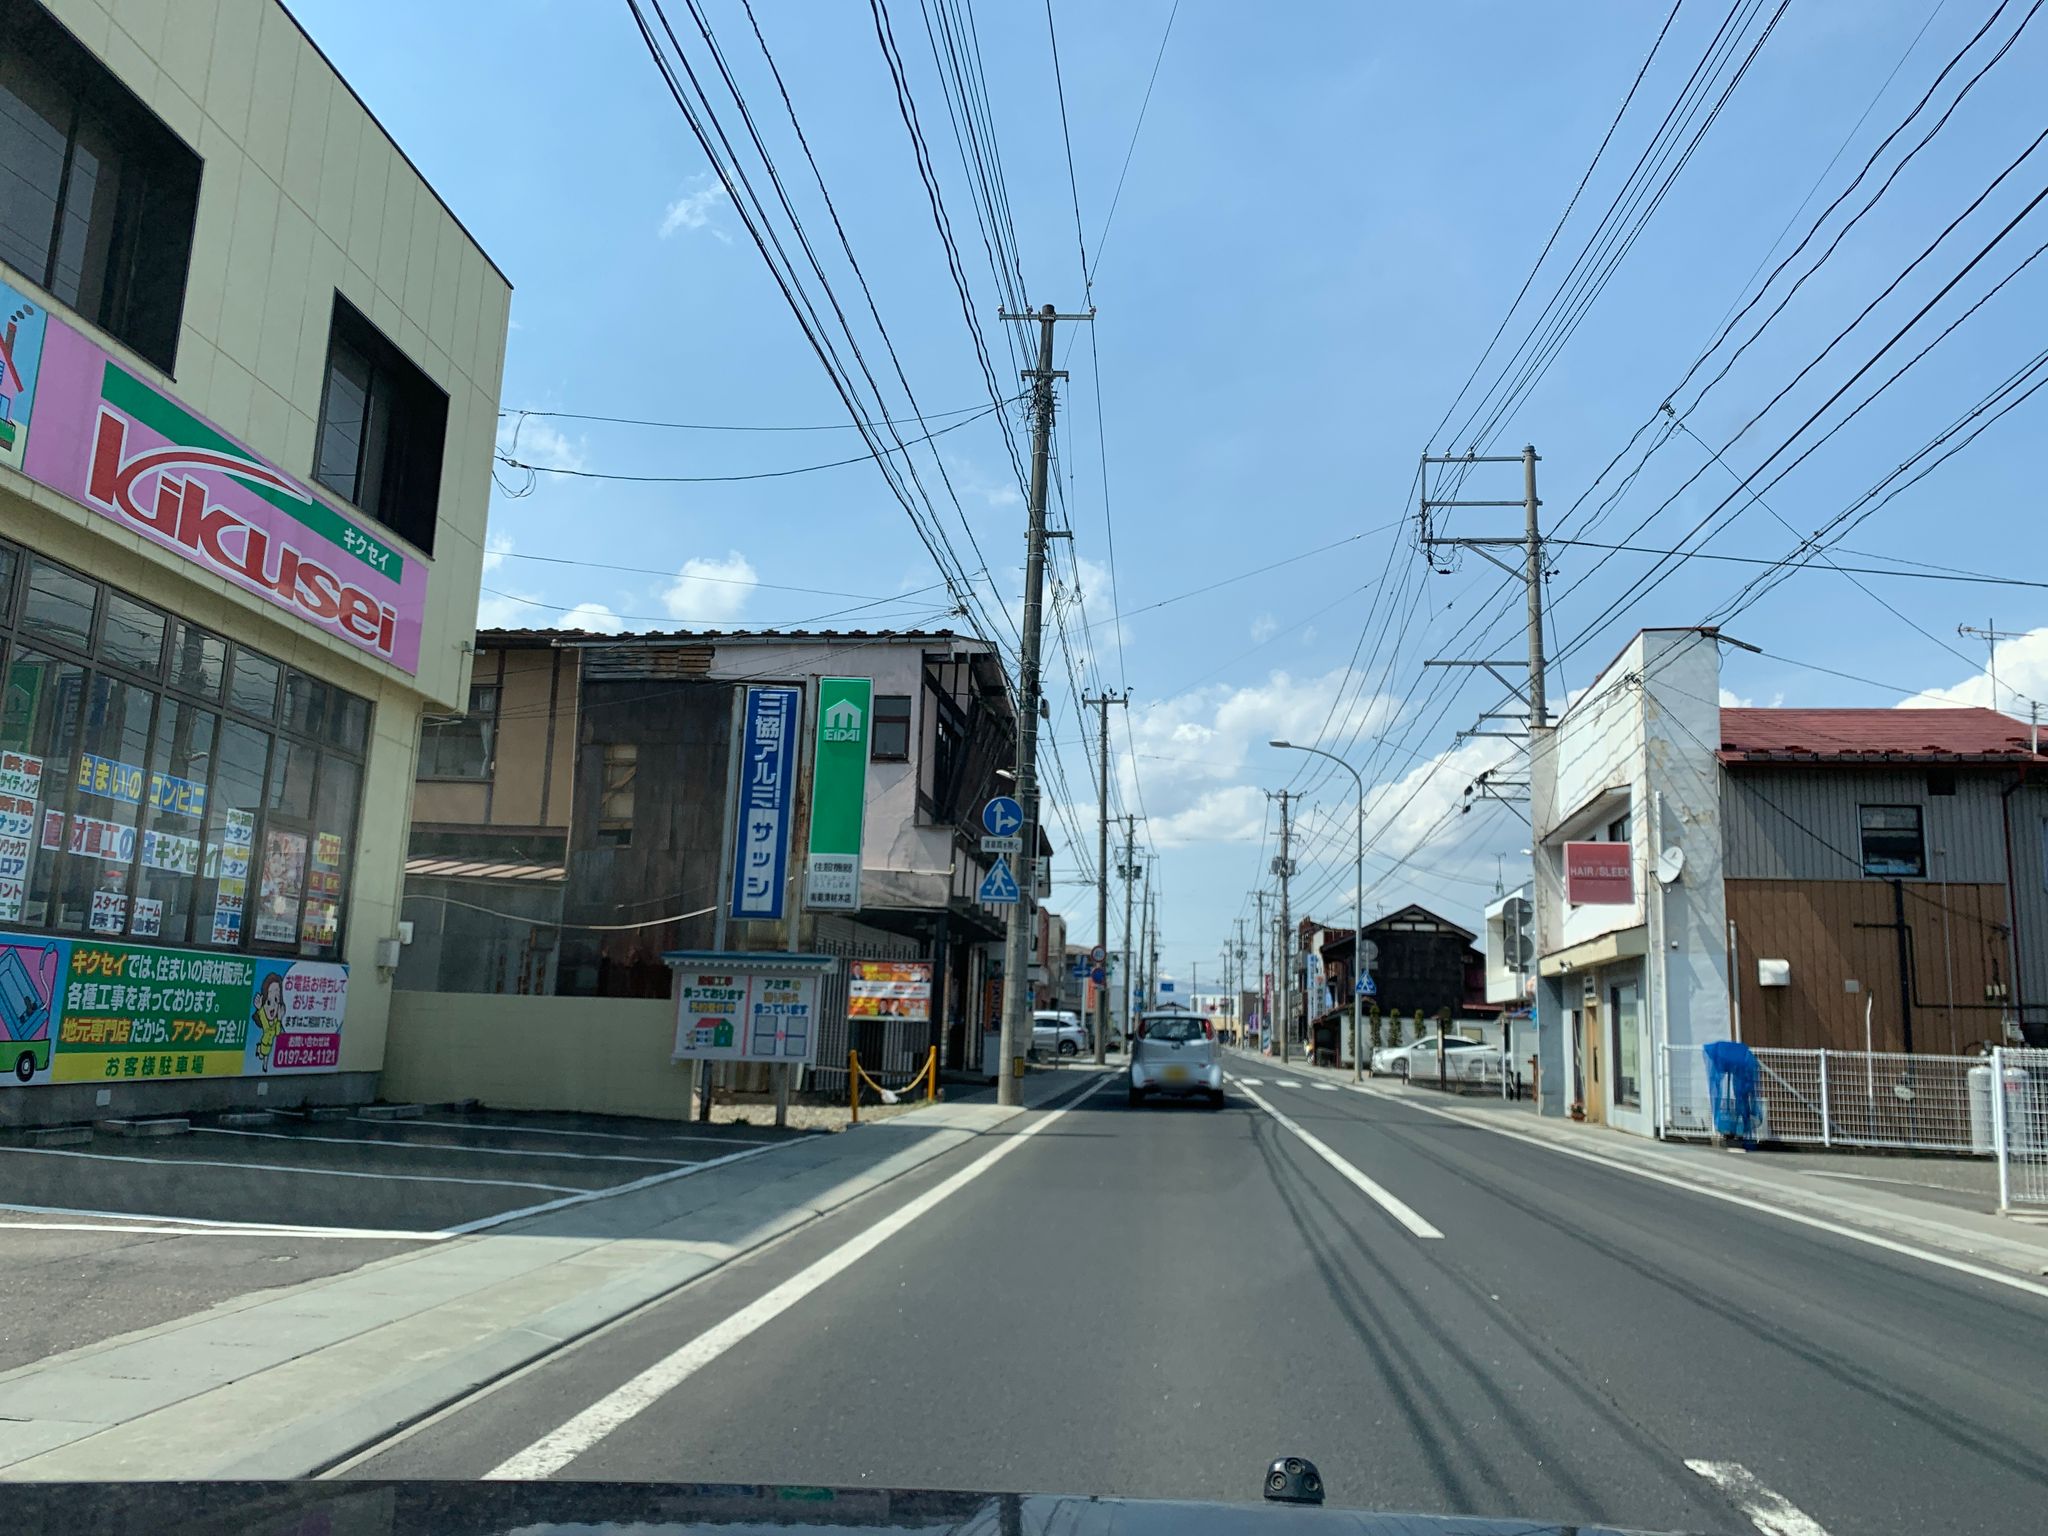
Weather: clear
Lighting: day
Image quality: good
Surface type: driving surface
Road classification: trunk
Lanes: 2.0
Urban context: semi-dense urban cluster
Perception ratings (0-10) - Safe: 1.92, Lively: 3.48, Beautiful: 2.28, Boring: 4.3, Depressing: 7.85, Wealthy: 2.35